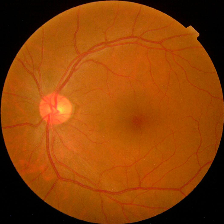
Diabetic retinopathy grade: No DR